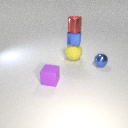
large yellow rubber sphere to the right of small purple rubber cube